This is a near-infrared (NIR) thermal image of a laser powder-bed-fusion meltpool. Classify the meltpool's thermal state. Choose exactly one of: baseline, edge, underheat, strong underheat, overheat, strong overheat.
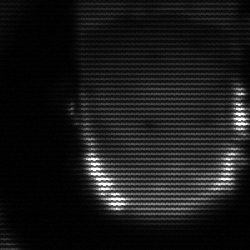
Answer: baseline